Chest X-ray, PA view. Patient: 56 years old, sex F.
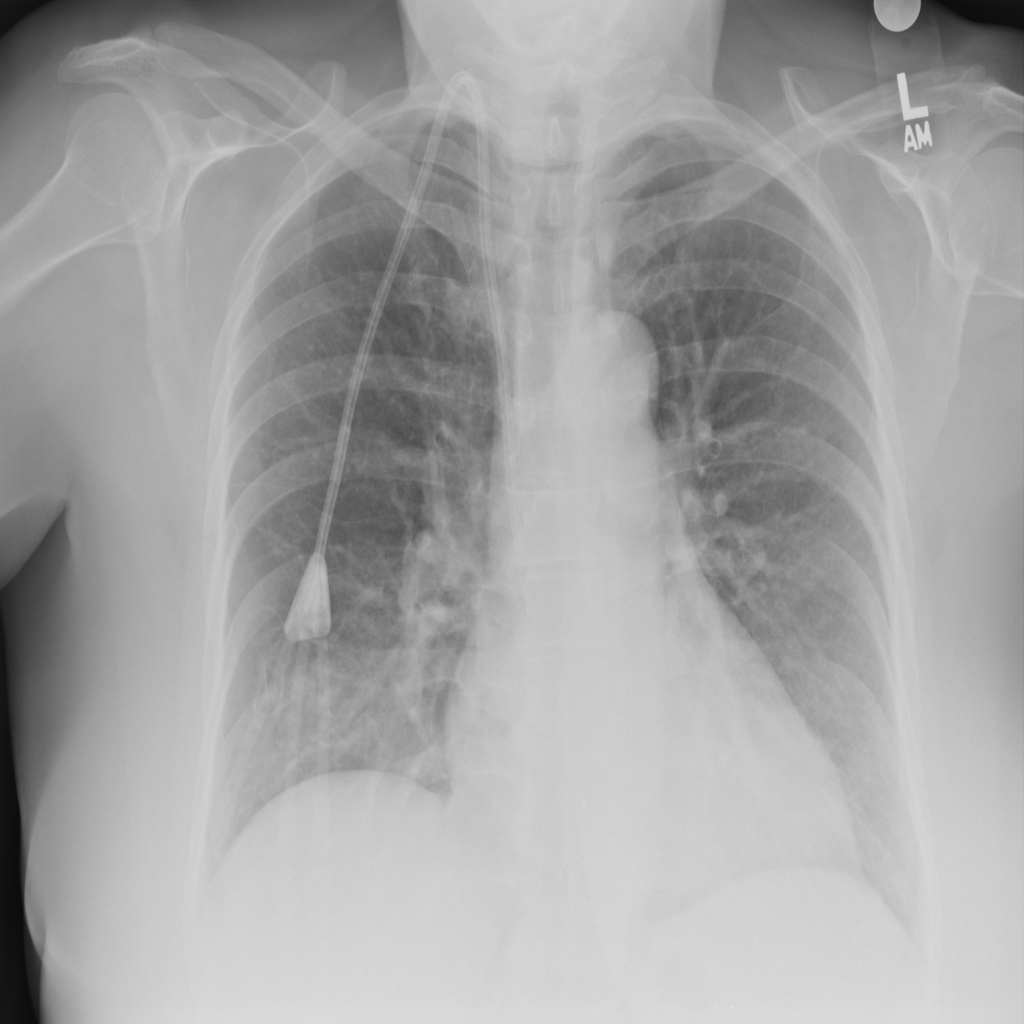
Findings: No Finding